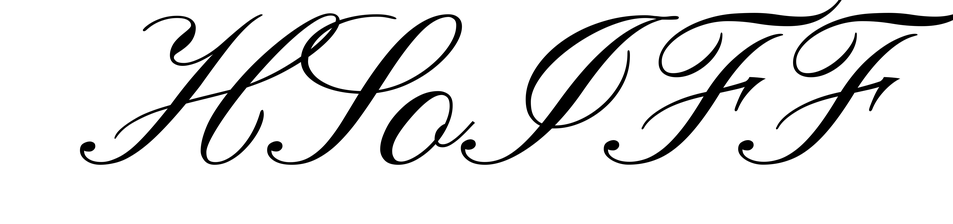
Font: PinyonScript-Regular